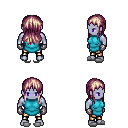
a pixel art fantasy rpg character, male body template, dark elf, purple skin, teal tunic, gold greaves, white blonde unkempt hairstyle, metal gloves, white slippers, four views (front, back, left, right), 2x2 character sprite sheet, small pixel art, hard edges, no anti-aliasing